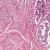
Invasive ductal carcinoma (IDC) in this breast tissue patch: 1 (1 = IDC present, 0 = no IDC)